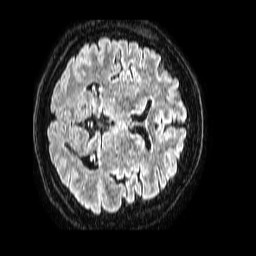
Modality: FLAIR
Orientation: axial
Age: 52
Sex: female
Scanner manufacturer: philips
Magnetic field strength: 1.5 T
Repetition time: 4.8 s
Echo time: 0.3 s